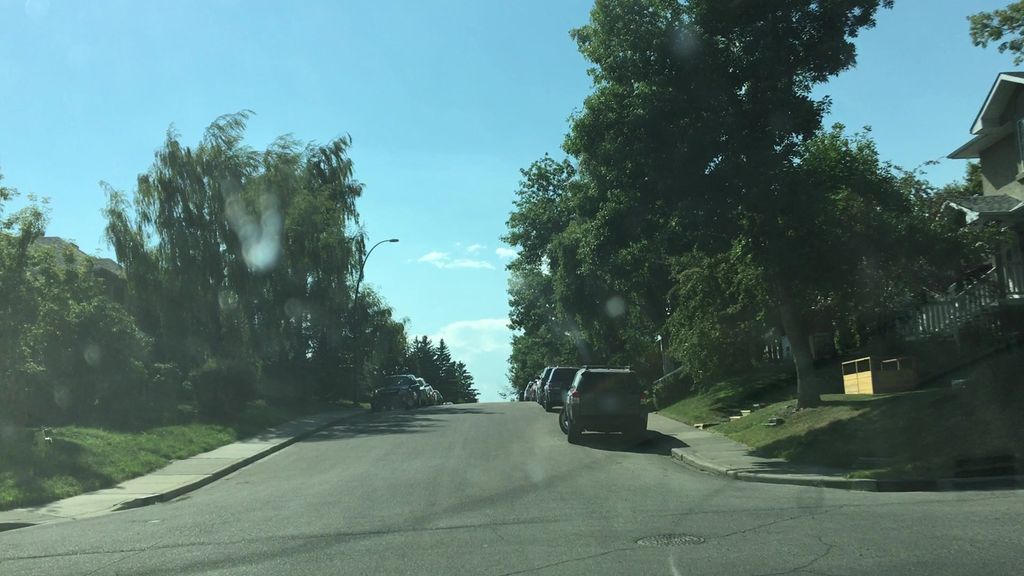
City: calgary